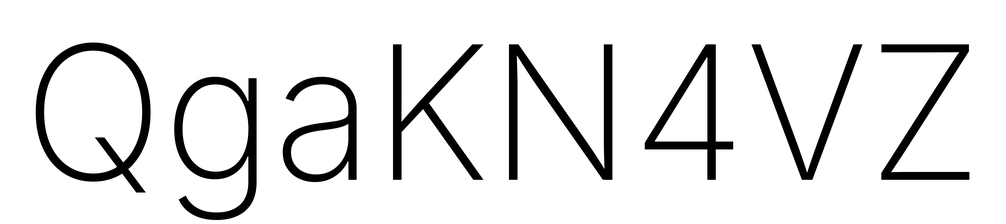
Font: Inter_ExtraLight